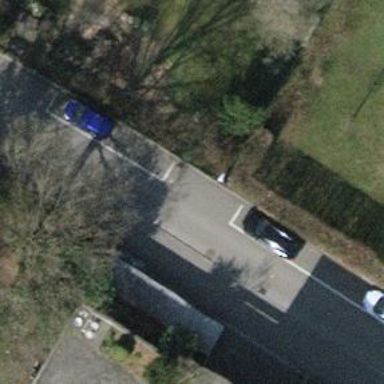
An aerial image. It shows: Residential road with parallel parking lane on the left side. The road has asphalt surface.